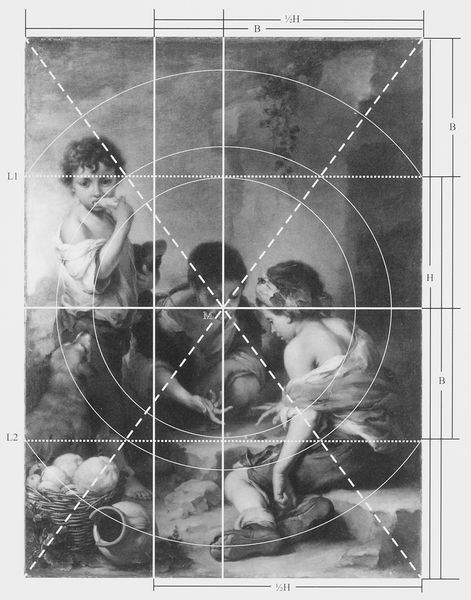
Titel: Buben beim Würfelspiel
Künstler: Bartolomé Esteban Murillo
Institution: München, Alte Pinakothek
Schlagwörter: gemälde, himmel, umhang, weiß, wolken, landschaft, mädchen, sitzen, frau, grau, mitte, schwarz, obst, tuch, hemd, trinken, arm, hände, sitzend, kind, locken, schulter, traurig, kinder, kreis, früchte, gemüse, krug, vase, perspektive, schuhe, jungen, linien, füsse, essen, spielen, kopftuch, zahlen, korb, junge, foto, spiel, arrangement, knabe, zentralperspektive, hocken, schnitt, kreise, würfel, achsen, mittelpunkt, armut, obstkorb, geometrie, zerbrochen, zentrierung, proportionen, kinderspiel, goldener schnitt, abmessung, einteilung, vermessung, beraten, sichtachsen, murillo, messen, fadenkreuz, goldene schnitt, goldener, lininen, bartholome, spiel würfel, außem, bildermitte